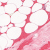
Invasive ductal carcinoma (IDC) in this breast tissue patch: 0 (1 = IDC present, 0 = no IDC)